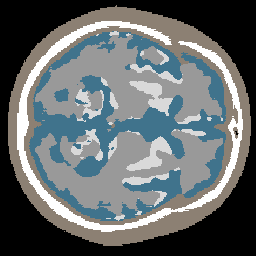
Label: no_lesion